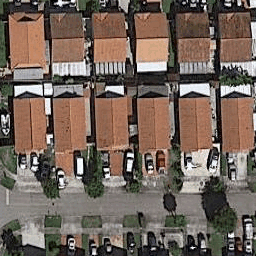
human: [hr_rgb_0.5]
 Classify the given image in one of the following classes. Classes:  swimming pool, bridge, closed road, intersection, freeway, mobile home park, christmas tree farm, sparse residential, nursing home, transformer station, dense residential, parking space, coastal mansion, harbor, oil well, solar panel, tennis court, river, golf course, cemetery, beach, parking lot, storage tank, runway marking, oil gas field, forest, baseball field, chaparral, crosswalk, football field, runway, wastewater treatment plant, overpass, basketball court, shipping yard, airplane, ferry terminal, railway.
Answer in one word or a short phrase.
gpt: dense residential